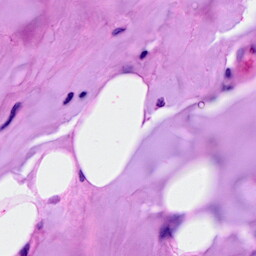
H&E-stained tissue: Breast